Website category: auto
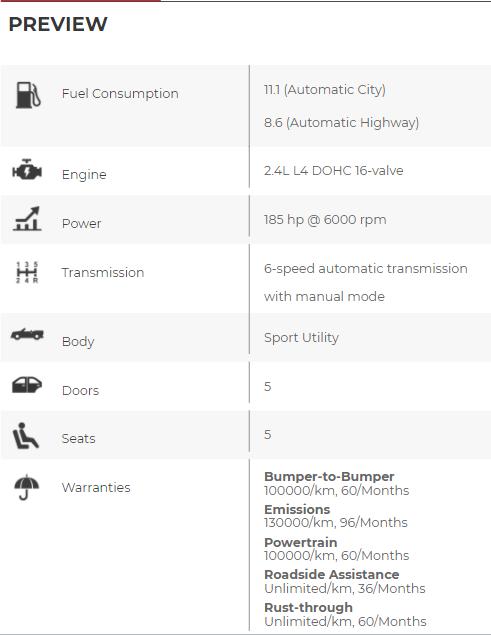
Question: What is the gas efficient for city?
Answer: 11.1 (Automatic City)

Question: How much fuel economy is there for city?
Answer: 11.1 (Automatic City)

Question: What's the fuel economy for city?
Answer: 11.1 (Automatic City)

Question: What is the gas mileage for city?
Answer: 11.1 (Automatic City)

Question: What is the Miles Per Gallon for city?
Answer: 11.1 (Automatic City)

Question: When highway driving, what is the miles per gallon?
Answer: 8.6 (Automatic Highway)

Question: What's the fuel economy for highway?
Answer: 8.6 (Automatic Highway)

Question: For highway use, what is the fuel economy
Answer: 8.6 (Automatic Highway)

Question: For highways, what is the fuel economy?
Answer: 8.6 (Automatic Highway)

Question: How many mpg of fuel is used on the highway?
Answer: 8.6 (Automatic Highway)

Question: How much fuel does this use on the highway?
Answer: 8.6 (Automatic Highway)

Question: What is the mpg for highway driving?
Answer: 8.6 (Automatic Highway)

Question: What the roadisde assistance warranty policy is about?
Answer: Unlimited/km, 36/Months

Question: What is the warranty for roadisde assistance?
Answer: Unlimited/km, 36/Months

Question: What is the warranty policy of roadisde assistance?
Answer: Unlimited/km, 36/Months

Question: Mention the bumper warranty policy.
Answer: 100000/km, 60/Months

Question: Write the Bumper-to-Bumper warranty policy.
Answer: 100000/km, 60/Months

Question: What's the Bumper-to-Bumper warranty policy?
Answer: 100000/km, 60/Months

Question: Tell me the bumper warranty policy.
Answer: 100000/km, 60/Months

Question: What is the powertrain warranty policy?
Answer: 100000/km, 60/Months

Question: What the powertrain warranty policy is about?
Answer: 100000/km, 60/Months

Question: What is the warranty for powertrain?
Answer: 100000/km, 60/Months